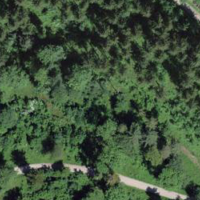
EUNIS habitat code: 43
Species observed at this site:
Angelica sylvestris